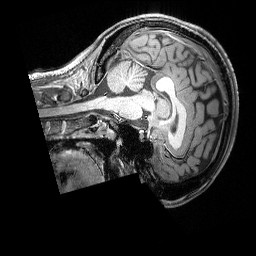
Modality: T1w
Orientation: sagittal
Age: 21
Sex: female
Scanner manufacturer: siemens
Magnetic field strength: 3 T
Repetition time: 2.3 s
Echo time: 0.00324 s